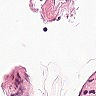
Metastatic tissue present: no